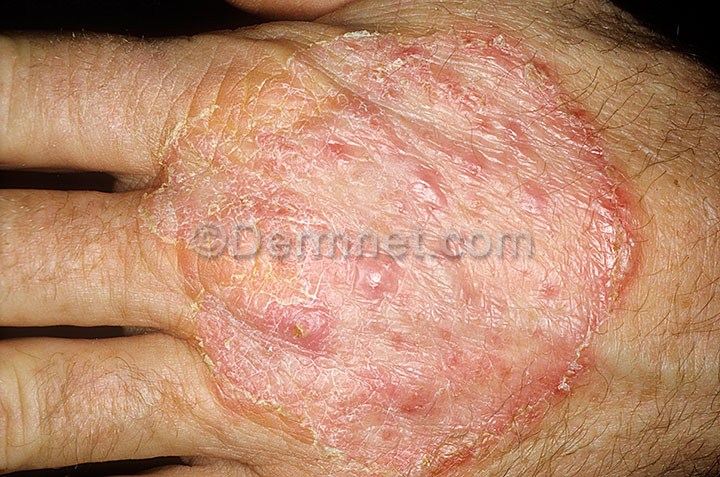
Disease: Tinea Ringworm Candidiasis and other Fungal Infections